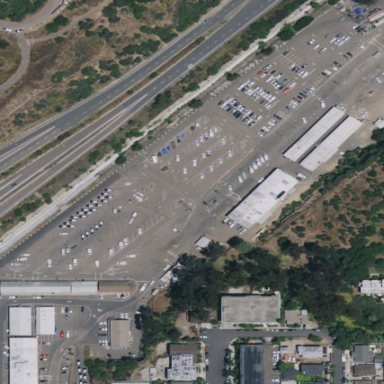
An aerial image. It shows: Industrial depot with service yard and carports for parking. This government transportation facility also includes truck wash.